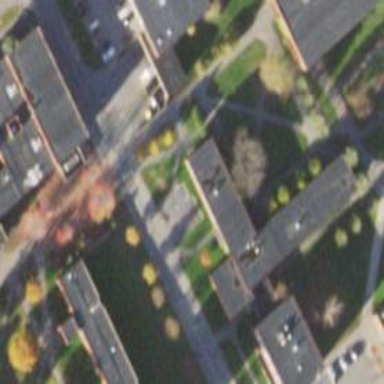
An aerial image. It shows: University building.